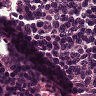
Metastatic tissue present: no